Aerial crown-view tile of a tropical tree (Barro Colorado Island, Panama), acquired 20250512:
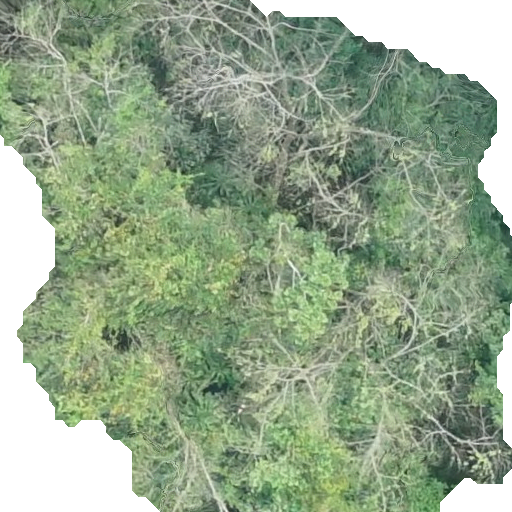
Species: Guazuma ulmifolia
GBIF accepted scientific name: Guazuma ulmifolia
Crown area: 372.027 m²